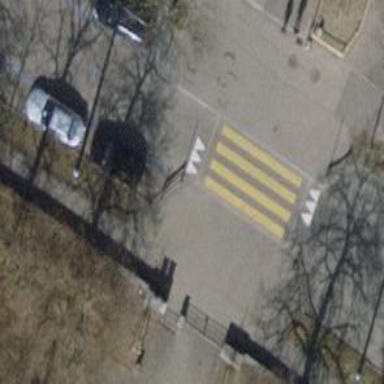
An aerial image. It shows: Zebra crossing on footway.